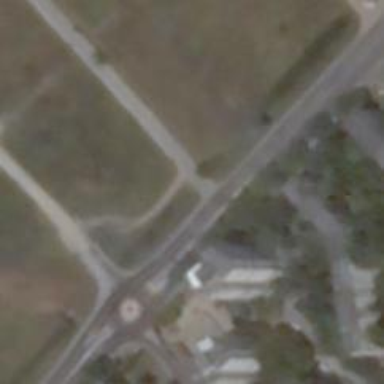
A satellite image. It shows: Marked road crossing.